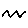
Label: zigzag